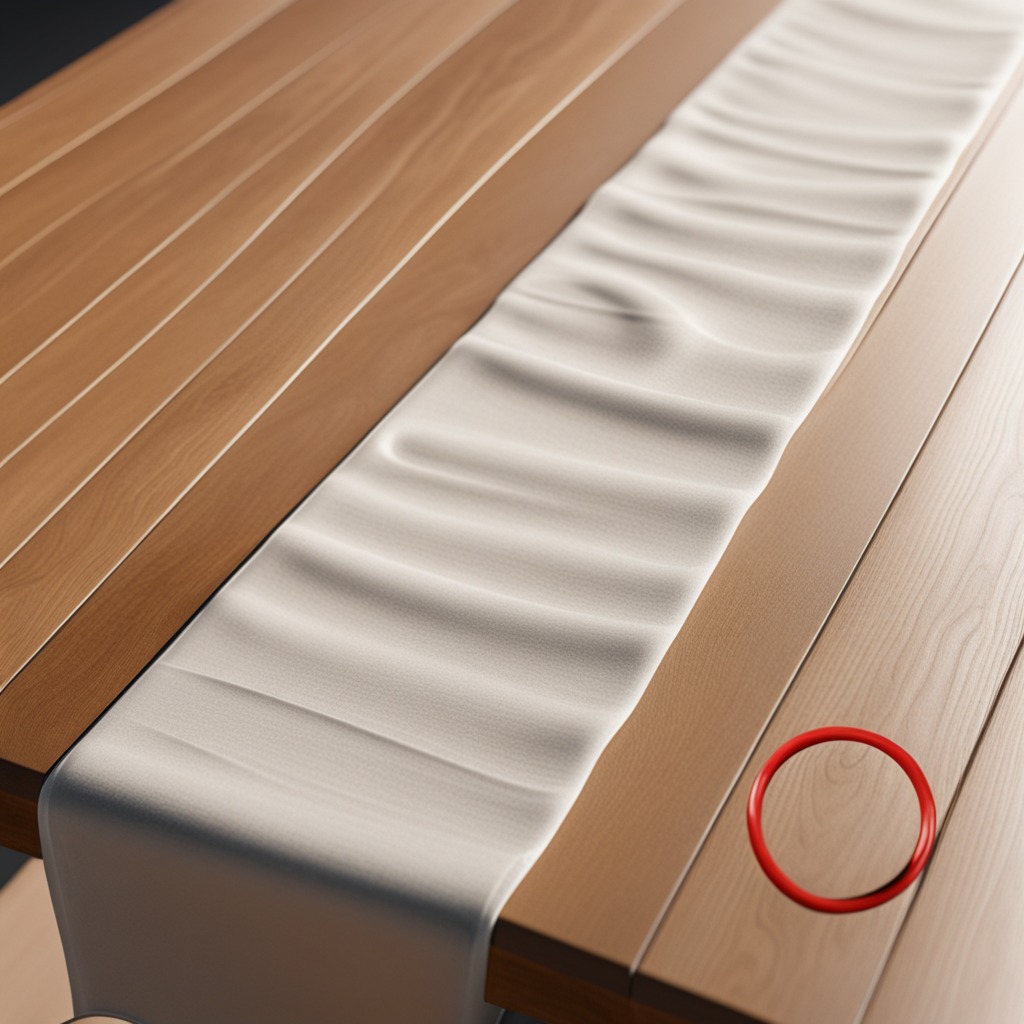
A rubber O-ring is lying on a wooden table in an outdoor workshop.